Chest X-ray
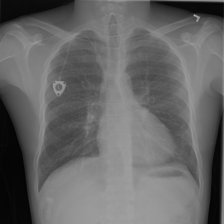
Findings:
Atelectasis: negative
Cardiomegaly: negative
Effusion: negative
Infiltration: negative
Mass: negative
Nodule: negative
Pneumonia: negative
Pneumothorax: negative
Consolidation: negative
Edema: negative
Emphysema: negative
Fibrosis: negative
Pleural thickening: negative
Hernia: negative